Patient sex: M
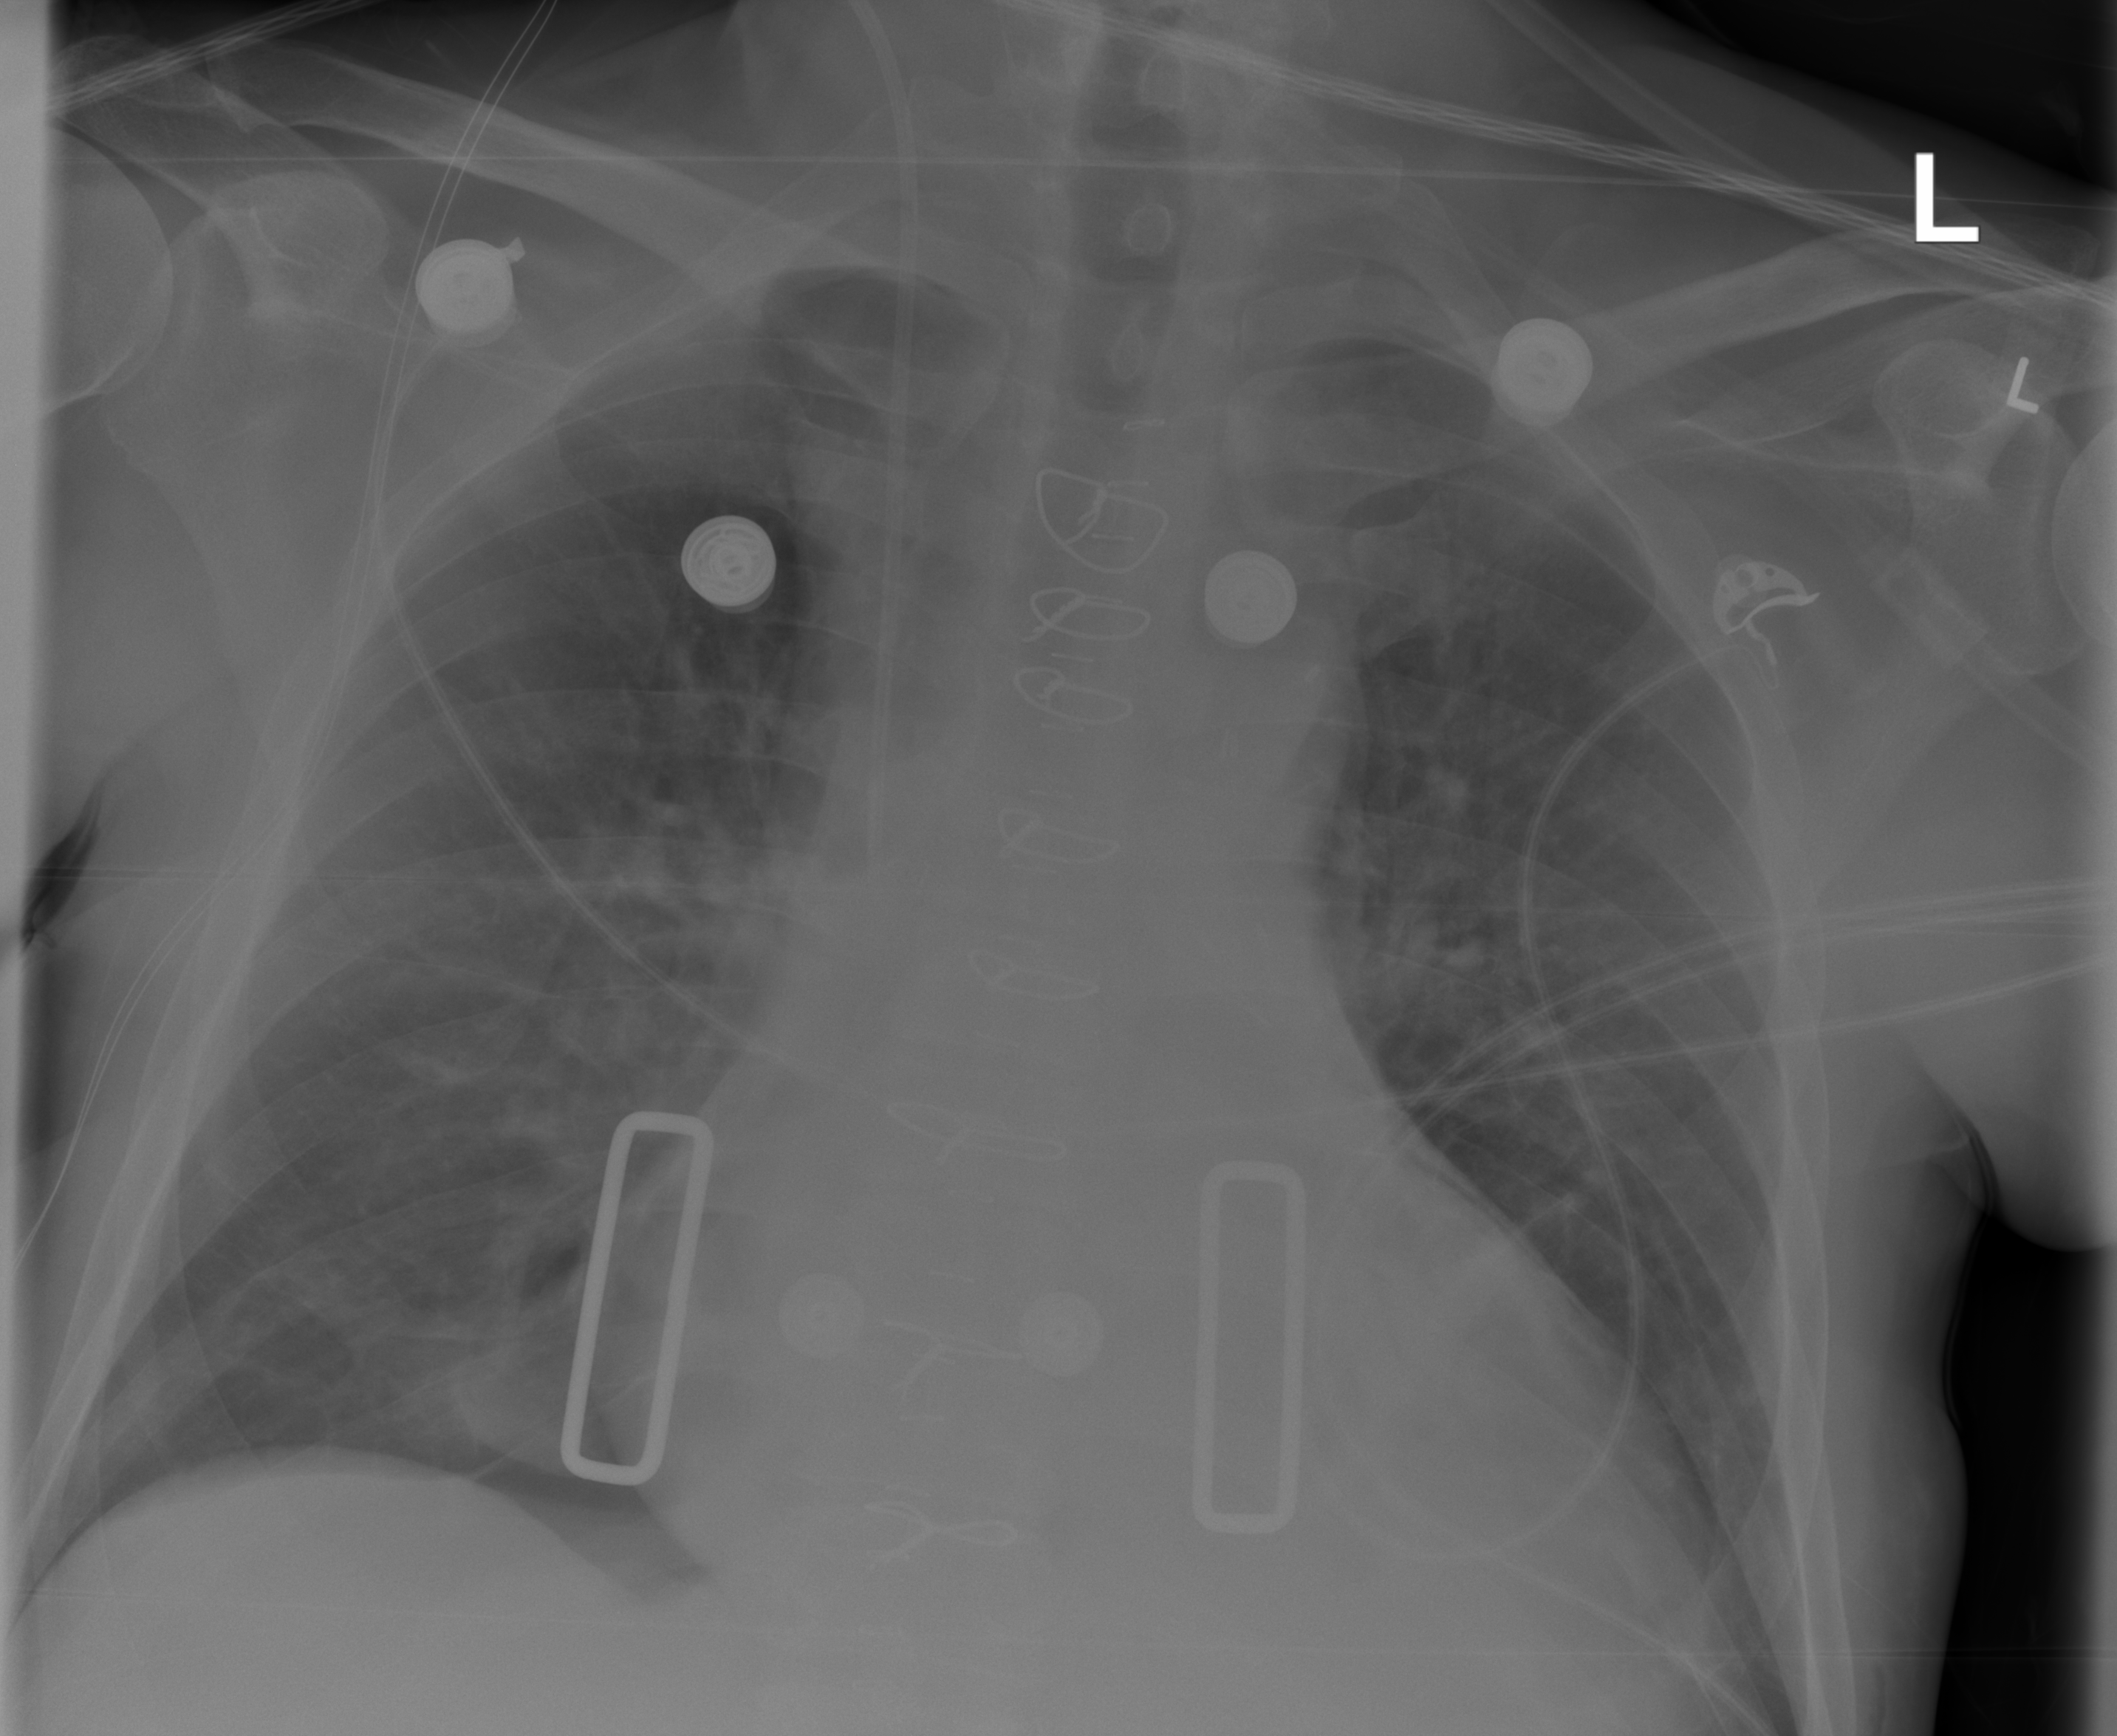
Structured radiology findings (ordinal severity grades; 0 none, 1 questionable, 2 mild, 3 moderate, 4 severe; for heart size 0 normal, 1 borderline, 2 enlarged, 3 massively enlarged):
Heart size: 2
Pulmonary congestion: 0
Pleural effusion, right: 0
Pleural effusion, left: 0
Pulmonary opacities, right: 0
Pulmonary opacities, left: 0
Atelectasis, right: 0
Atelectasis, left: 2